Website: lowes
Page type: payment
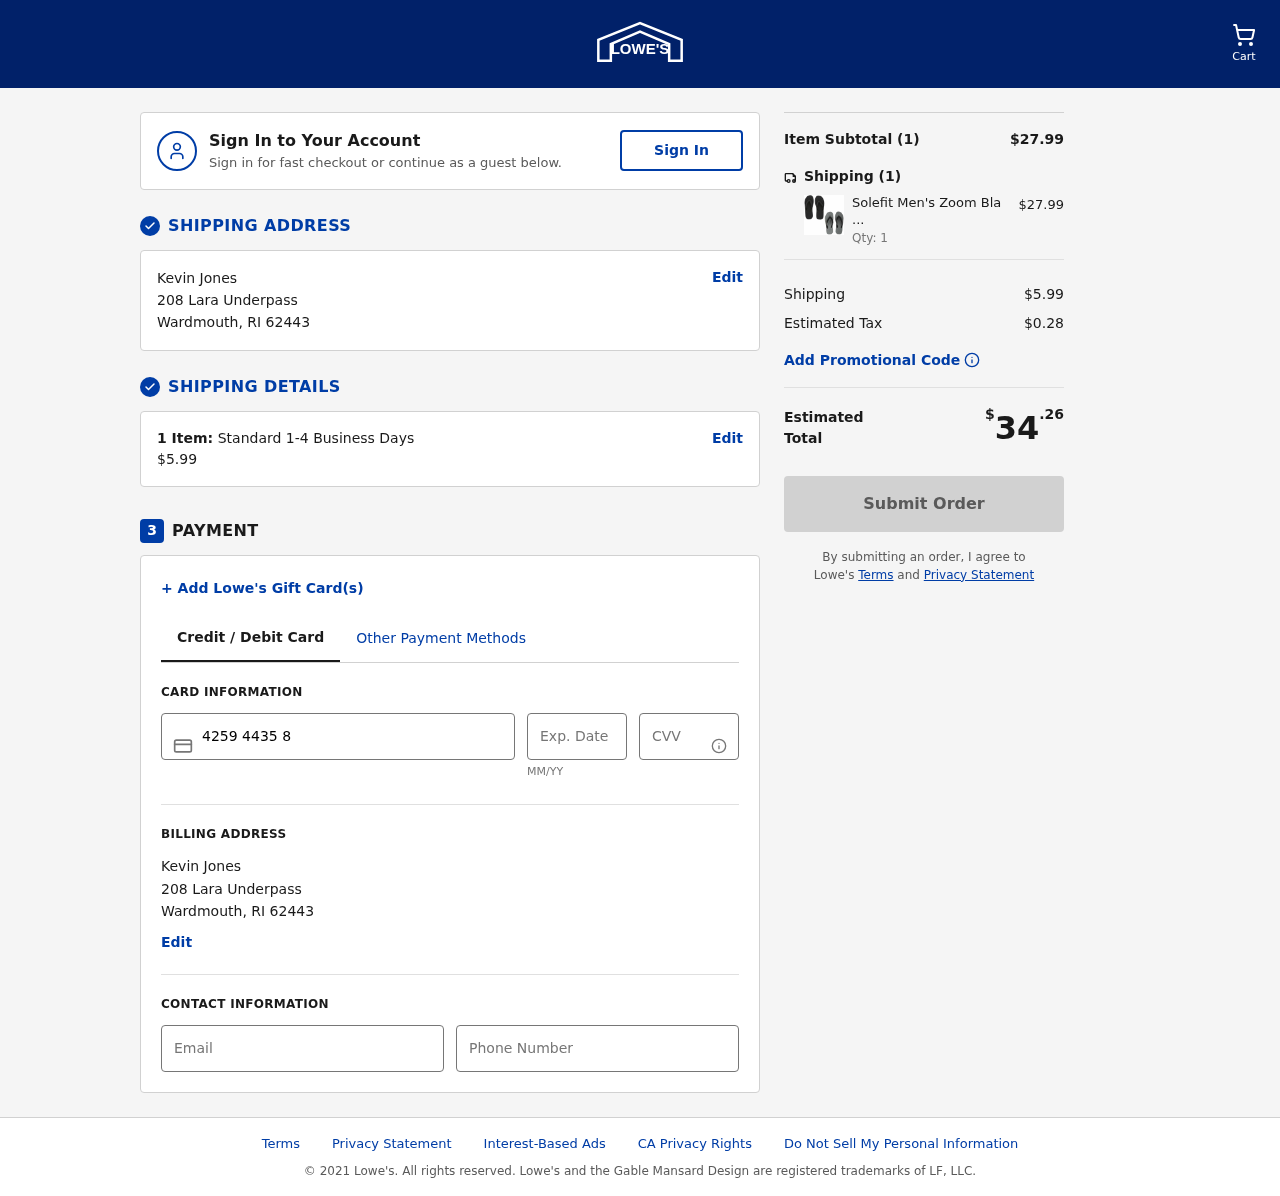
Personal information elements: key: PII_CARD_CVV
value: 059
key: PII_CARD_EXPIRY
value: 04/26
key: PII_CARD_NUMBER
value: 4259 4435 8501 4055
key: PII_CITY
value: Wardmouth
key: PII_EMAIL
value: kevin.jones@gmail.com
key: PII_FULLNAME
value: Kevin Jones
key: PII_PHONE
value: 4737168210
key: PII_POSTCODE
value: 62443
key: PII_STATE_ABBR
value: RI
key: PII_STREET
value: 208 Lara Underpass
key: PII_FULLNAME2
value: Kevin Jones
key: PII_STREET2
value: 208 Lara Underpass
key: PII_CITY2
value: Wardmouth
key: PII_STATE_ABBR2
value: RI
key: PII_POSTCODE2
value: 62443
Product elements: key: PRODUCT1_NAME
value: Solefit Men's Zoom Black & Olive Flip-Flops Pack of 2-6 UK (40 EU) (SLFT-0101-0106)
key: PRODUCT1_PRICE
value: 27.99
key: PRODUCT1_QUANTITY
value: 1
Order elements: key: ORDER_NUM_ITEMS
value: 1
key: ORDER_SHIPPING_COST
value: $5.99
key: ORDER_NUM_ITEMS2
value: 1
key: ORDER_SUBTOTAL
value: $27.99
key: ORDER_NUM_ITEMS3
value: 1
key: ORDER_SHIPPING_COST2
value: $5.99
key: ORDER_TAX
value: $0.28
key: ORDER_TOTAL
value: $34.26